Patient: sex M, age 79
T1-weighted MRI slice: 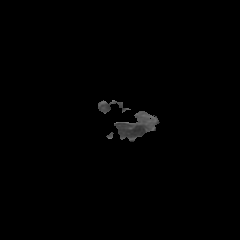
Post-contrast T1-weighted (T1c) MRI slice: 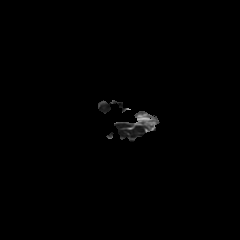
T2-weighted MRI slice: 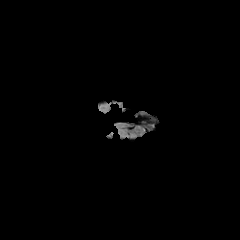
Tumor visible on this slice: no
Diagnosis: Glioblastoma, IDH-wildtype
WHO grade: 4